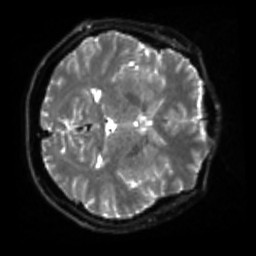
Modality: sbref
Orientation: axial
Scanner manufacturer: siemens
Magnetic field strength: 3 T
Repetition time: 4 s
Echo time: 0.0594 s